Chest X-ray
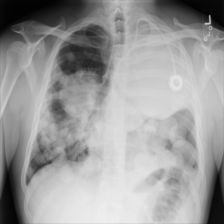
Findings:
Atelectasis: negative
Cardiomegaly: negative
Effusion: negative
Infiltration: positive
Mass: positive
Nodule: negative
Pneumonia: positive
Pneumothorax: negative
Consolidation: negative
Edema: negative
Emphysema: negative
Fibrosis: negative
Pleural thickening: negative
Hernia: negative